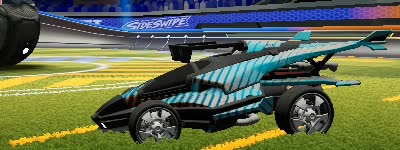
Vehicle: aftershock